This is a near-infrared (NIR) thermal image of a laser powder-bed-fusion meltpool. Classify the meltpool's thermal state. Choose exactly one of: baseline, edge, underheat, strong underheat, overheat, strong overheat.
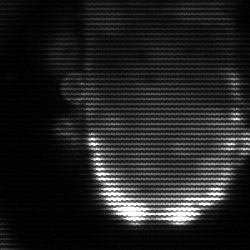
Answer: baseline